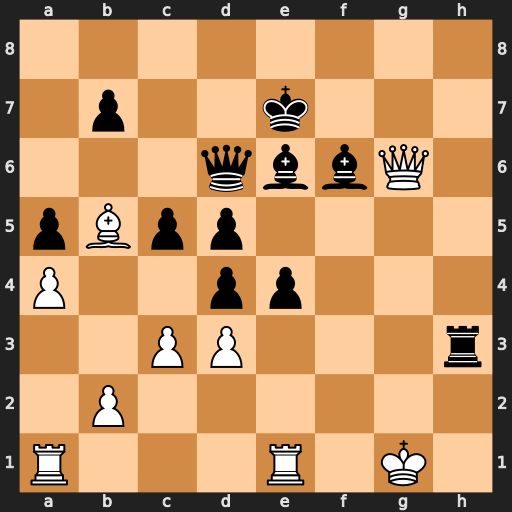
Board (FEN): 8/1p2k3/3qbbQ1/pBpp4/P2pp3/2PP3r/1P6/R3R1K1
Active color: w
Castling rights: -
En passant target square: -
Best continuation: Qe8#